Question: I set x-axis as logarithmic scale, but it only displays the major labels, exp : Now i also want to display the minor values, for example : .
it should look like the graph below :

It seems a simple question but i can't find the way to solve this problem. Can anyone help me ?
Thanks in advance.
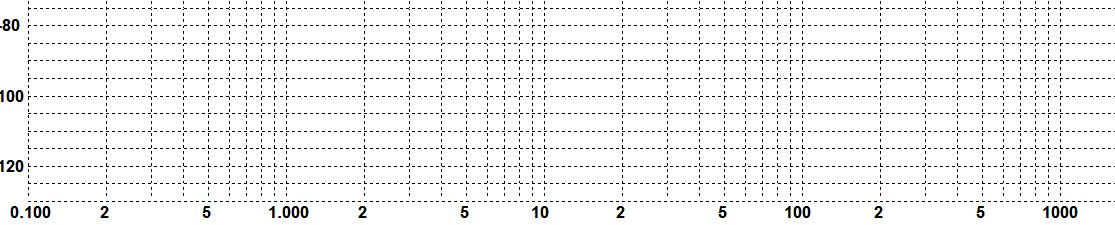
Answer: This question is similar to this <URL>.
It took me a long time to solve this one, but:
If you if you set the 'MinorGrid' 'Interval' to 1, then you get the traditional Logarithmic grid marks, ten per decade:
'''
aChart.ChartAreas[0].AxisX.IsLogarithmic = true;
aChart.ChartAreas[0].AxisX.MinorGrid.Interval = 1;
aChart.ChartAreas[0].AxisX.MinorGrid.Enabled = true;
'''